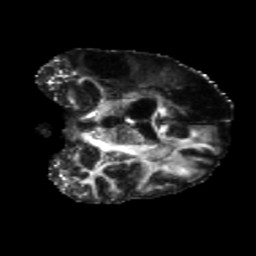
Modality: FA
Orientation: coronal
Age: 46
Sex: male
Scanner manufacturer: siemens
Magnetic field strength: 3 T
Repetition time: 5.25 s
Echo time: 0.08 s